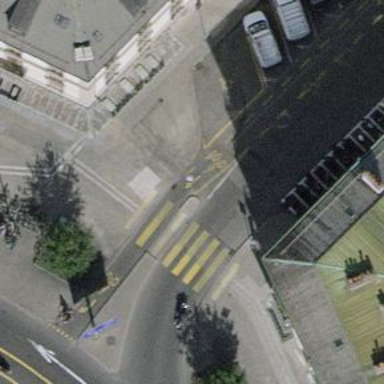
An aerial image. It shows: Uncontrolled road crossing.